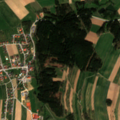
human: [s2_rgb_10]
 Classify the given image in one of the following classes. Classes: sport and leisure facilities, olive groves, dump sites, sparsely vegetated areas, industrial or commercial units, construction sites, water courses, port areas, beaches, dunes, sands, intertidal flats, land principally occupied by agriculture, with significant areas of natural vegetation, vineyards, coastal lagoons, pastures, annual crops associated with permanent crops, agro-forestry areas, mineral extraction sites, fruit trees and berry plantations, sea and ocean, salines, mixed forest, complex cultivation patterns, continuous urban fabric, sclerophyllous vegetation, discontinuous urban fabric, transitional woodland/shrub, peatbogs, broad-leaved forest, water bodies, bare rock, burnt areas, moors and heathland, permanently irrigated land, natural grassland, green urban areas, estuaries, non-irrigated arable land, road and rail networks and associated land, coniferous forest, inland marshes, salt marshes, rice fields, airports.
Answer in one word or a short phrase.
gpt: discontinuous urban fabric, non-irrigated arable land, coniferous forest